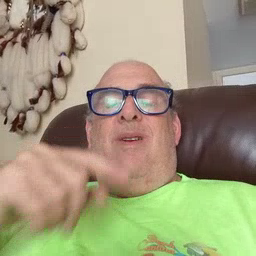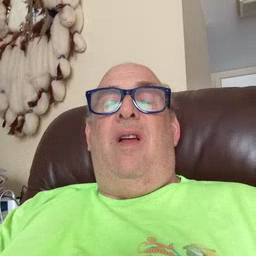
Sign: smile